Question: When I'm on Facebook and have the console open, I see this image below. How do they do this?

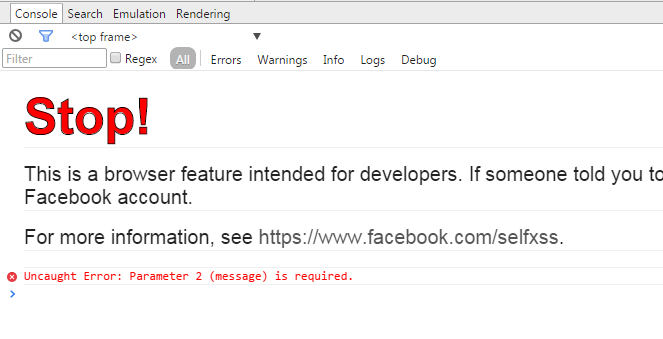
Answer: Just like in Firebug you can use '%c' to style console log output. Look how we could implement Facebook's example:
'''
console.log("%cStop!", "color: red; font-family: sans-serif; font-size: 4.5em; font-weight: bolder; text-shadow: #000 1px 1px;");
'''

Since it supports CSS properties, we can even "draw" images in there:
'''
(function(url) {
// Create a new 'Image' instance
var image = new Image();
image.onload = function() {
// Inside here we already have the dimensions of the loaded image
var style = [
// Hacky way of forcing image's viewport using 'font-size' and 'line-height'
'font-size: 1px;',
'line-height: ' + this.height + 'px;',
// Hacky way of forcing a middle/center anchor point for the image
'padding: ' + this.height * .5 + 'px ' + this.width * .5 + 'px;',
// Set image dimensions
'background-size: ' + this.width + 'px ' + this.height + 'px;',
// Set image URL
'background: url('+ url +');'
].join(' ');
// notice the space after %c
console.log('%c ', style);
};
// Actually loads the image
image.src = url;
})('https://i.cloudup.com/Zqeq2GhGjt-3000x3000.jpeg');
'''